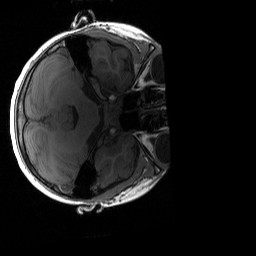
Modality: T1w
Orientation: axial
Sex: male
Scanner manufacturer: siemens
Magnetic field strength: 3 T
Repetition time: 1.9 s
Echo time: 0.00243 s